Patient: sex M, age 26
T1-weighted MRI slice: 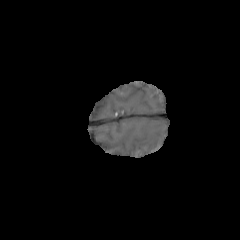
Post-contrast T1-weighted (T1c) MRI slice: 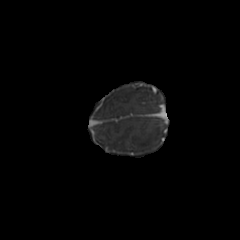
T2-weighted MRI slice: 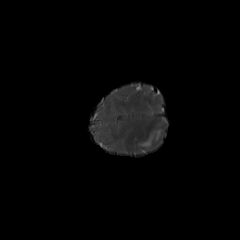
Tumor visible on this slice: yes
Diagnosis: Astrocytoma, IDH-mutant
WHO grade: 4